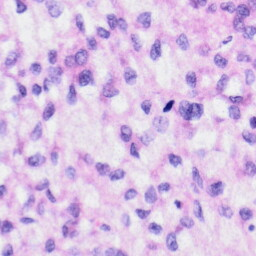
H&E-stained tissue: Liver